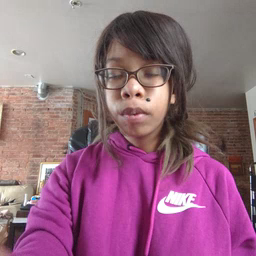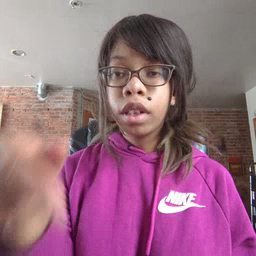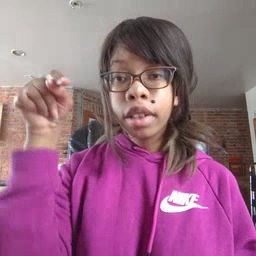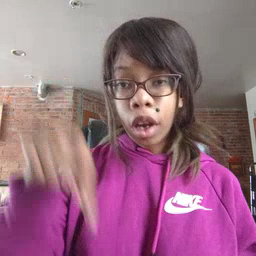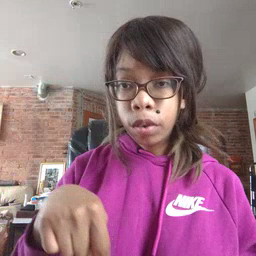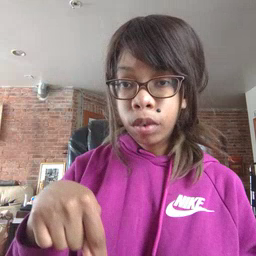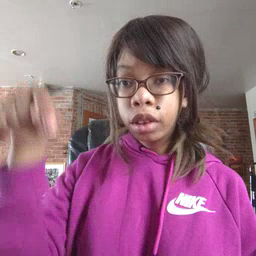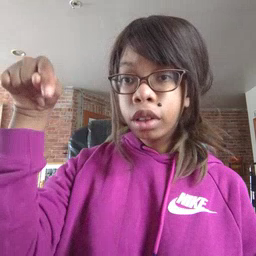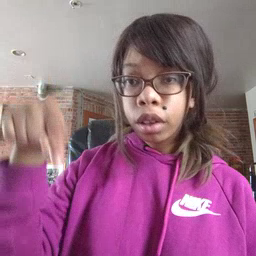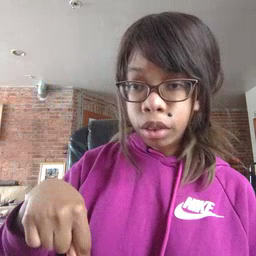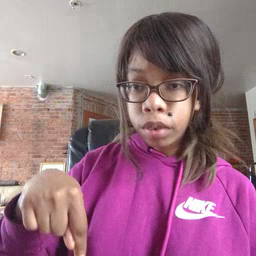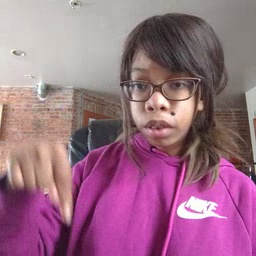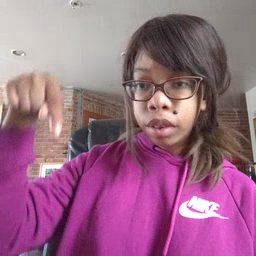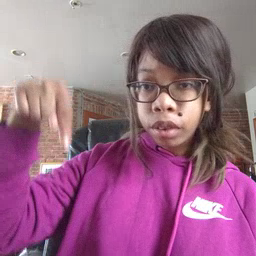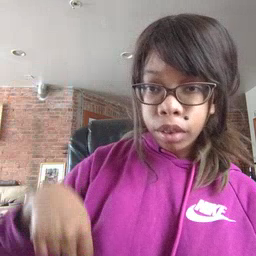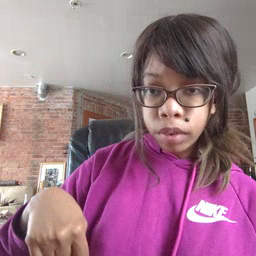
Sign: down